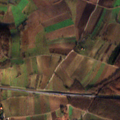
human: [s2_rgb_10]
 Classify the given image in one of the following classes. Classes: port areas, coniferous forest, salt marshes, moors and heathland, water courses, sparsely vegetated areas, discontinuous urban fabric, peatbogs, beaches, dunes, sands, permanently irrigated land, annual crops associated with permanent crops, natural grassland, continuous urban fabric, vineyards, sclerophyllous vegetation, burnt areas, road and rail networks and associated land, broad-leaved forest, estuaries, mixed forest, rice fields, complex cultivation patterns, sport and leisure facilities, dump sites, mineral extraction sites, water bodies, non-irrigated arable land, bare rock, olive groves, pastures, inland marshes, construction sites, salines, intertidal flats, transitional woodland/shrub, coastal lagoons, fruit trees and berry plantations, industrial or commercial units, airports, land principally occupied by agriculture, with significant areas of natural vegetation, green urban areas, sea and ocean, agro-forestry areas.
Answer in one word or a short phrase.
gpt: discontinuous urban fabric, non-irrigated arable land, vineyards, land principally occupied by agriculture, with significant areas of natural vegetation, broad-leaved forest